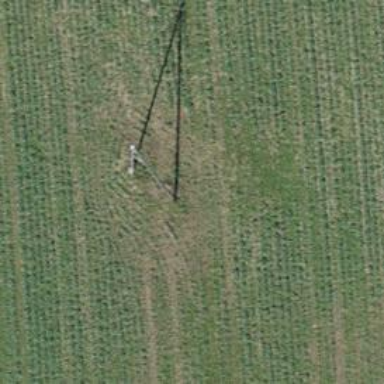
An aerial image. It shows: Minor power line.